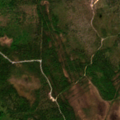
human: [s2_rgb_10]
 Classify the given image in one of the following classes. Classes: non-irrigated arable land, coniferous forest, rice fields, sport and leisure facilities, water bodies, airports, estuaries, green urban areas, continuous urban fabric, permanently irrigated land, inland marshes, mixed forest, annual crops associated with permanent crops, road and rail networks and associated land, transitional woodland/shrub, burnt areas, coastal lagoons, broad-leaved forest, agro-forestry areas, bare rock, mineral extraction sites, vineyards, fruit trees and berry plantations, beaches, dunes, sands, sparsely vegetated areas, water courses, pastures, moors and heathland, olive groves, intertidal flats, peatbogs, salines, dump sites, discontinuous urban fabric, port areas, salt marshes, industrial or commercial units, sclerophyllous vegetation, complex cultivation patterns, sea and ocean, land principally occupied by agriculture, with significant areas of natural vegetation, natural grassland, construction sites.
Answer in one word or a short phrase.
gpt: mixed forest, transitional woodland/shrub, peatbogs